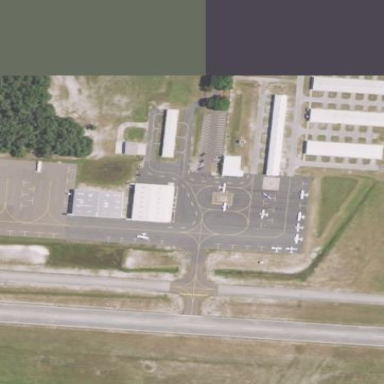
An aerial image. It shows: Apron at the airport.